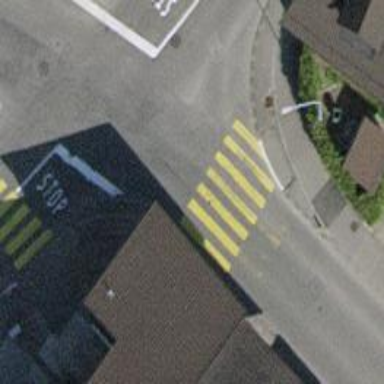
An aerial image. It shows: Uncontrolled zebra crossing on the road.